Однородная цепочка длиной $L$ закреплена одним концом на вершине гладкой сферической поверхности радиуса $R$, причём $L<\pi R / 2$ (см. рисунок). Верхний конец цепочки освобождают.
С каким ускорением $a$ (по модулю) будет двигаться сразу после освобождения каждый элемент цепочки?
В каком месте цепочки сила натяжения $T$ сразу после освобождения будет максимальной? Отдельно рассмотрите случай, когда длина цепочки равна $$ L=\frac{2 \pi R}{6}. $$
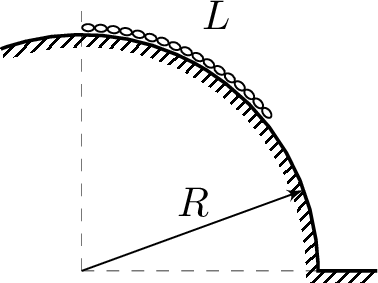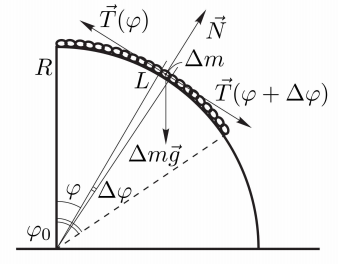
С каким ускорением $a$ (по модулю) будет двигаться сразу после освобождения каждый элемент цепочки?
Решение: Рассмотрим малый элемент цепочки длины $\Delta L=R \Delta \varphi$. Его масса $\Delta m=\rho \cdot \Delta L=\rho \cdot R \Delta \varphi$. На него действуют силы натяжения $\vec{T}(\varphi+\Delta \varphi)$ и $\vec{T}(\varphi)$, сила нормального давления $\bar{N}$ и сила тяжести $\vec{g} \Delta m$ (см. рисунок).  Запишем второй закон Ньютона в проекции на касательную: $$ \Delta m a_{\tau}=T(\varphi+\Delta \varphi)-T(\varphi)+\Delta m g \sin \varphi. $$ Касательное ускорение всех элементов цепочки одинаково. Нормальное ускорение равно нулю, так как сразу после освобождения все её элементы имеют нулевую скорость. Если просуммировать левые и правые части уравнения по всей длине цепочки и принять во внимание, что на свободных концах натяжение обращается в ноль, то получим $$ \rho R a_{\tau} \sum \Delta \varphi=\rho R g \sum \sin \varphi \Delta \varphi. $$ Сила натяжения является внутренней силой системы, поэтому она сократилась в соответствии с третьим законом Ньютона. Переходя к пределу $\Delta \varphi \rightarrow 0$, получим $$ a_{\tau} \frac{L}{R}=g \int_{0}^{\varphi_{0}} \sin \varphi d \varphi=g\left(1-\cos \varphi_{0}\right), $$ где $\varphi_{0}=L / R$. Таким образом, $$ a_{\tau}=g \frac{R}{L}\left(1-\cos \varphi_{0}\right)=g \frac{R}{L}\left(1-\cos \frac{L}{R}\right). $$ При $L / R=2 \pi / 6=\pi / 3$ получим, что $a_{\tau}=\frac{3}{2 \pi} g$.
Ответ: $a_{\tau}=\frac{3}{2 \pi} g$.

В каком месте цепочки сила натяжения $T$ сразу после освобождения будет максимальной?
Решение: При ответе на второй вопрос следует учесть, что в том сечении, где сила натяжения $T$ цепочки наибольшая, $$ \Delta T=T(\varphi+\Delta \varphi)-T(\varphi)=0. $$ Обозначим положение малого элемента цепочки, находящегося в месте с наибольшим натяжением, через $\varphi_{\max }$. Ускорение этого элемента создаётся только проекцией силы тяжести на касательную: $$ a_{\tau}=g \sin \varphi_{\max }=g \frac{R}{L}\left(1-\cos \frac{L}{R}\right). $$ Следовательно, $$ \sin \varphi_{\max }=\frac{R}{L}\left(1-\cos \frac{L}{R}\right). $$ При $L / R=\pi / 3$ получим, что $\sin \varphi_{\max }=3 /(2 \pi) \approx 0.48 \approx 0.5$. Отсюда $\alpha_{\max } \approx 30^{\circ}$. Таким образом, точка, в которой натяжение максимально, находится приблизительно в середине цепочки.
Ответ: $\alpha_{\max } \approx 30^{\circ}$. Точка, в которой натяжение максимально, находится приблизительно в середине цепочки.
Темы:
T, Механика, Динамика, Всероссийские